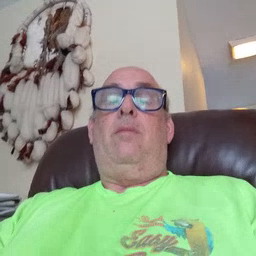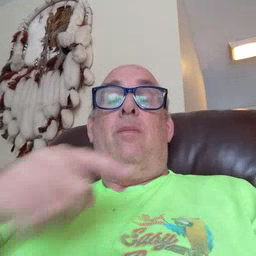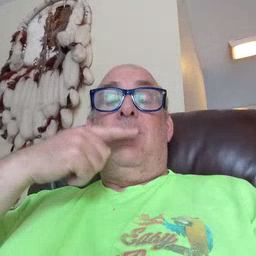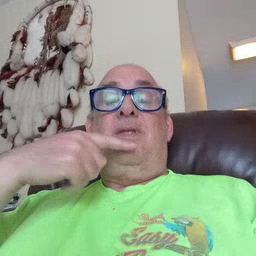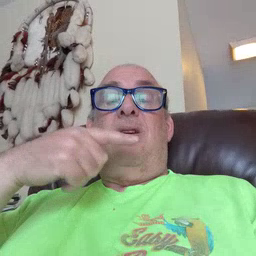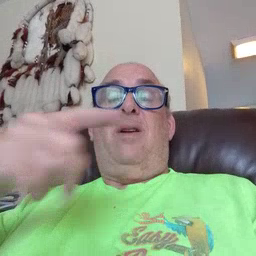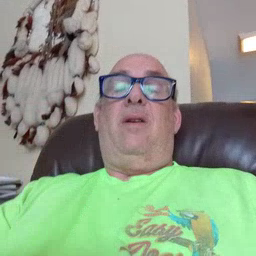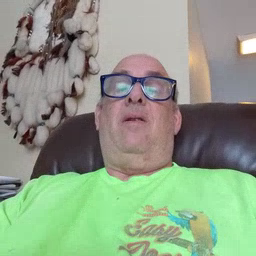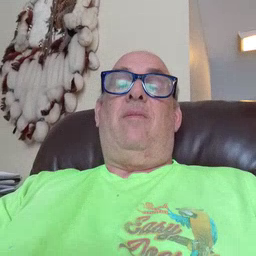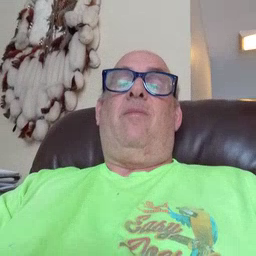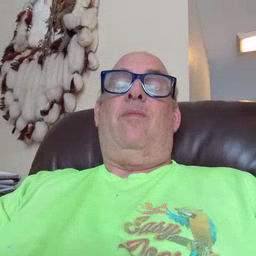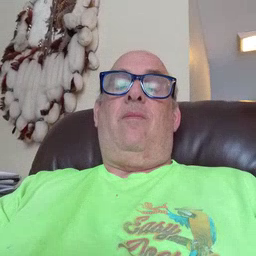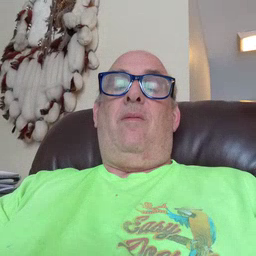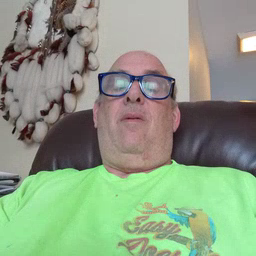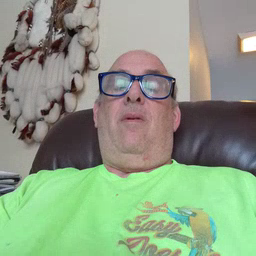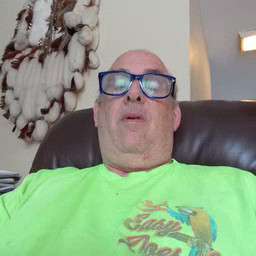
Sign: say